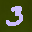
Label: 3